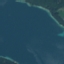
Land use / land cover class: SeaLake